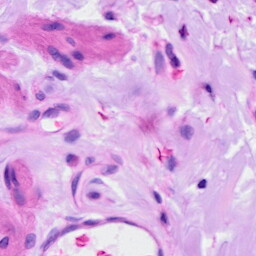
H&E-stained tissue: Ovarian